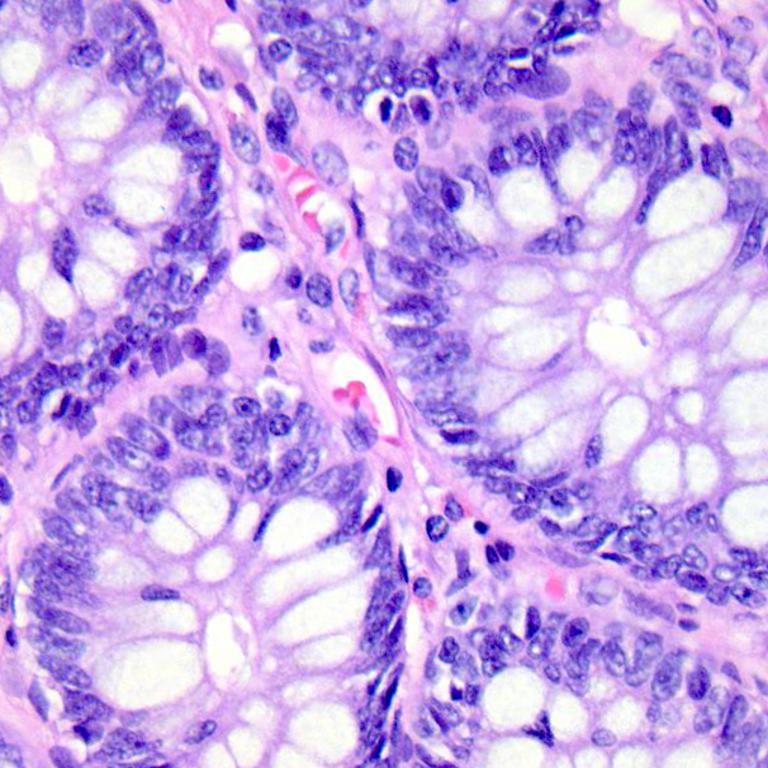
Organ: colon
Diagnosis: benign